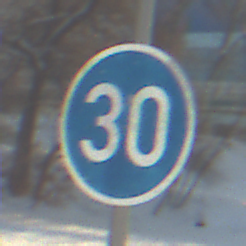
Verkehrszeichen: VorgeschriebeneMindestgeschwindigkeit
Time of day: MorningAfternoon
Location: Outdoor (Suburban)
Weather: PartlyCloudy
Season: NotSpecified
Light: Natural